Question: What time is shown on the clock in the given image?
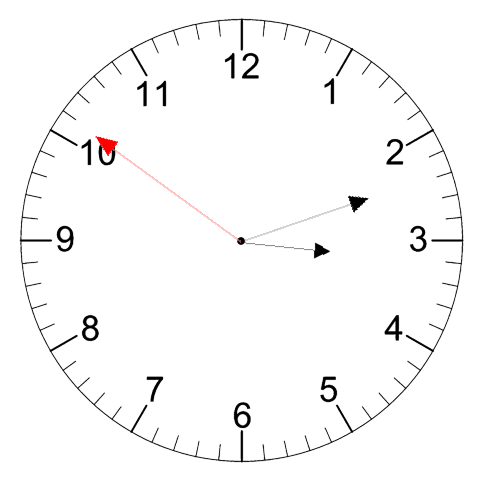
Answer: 03:11:51